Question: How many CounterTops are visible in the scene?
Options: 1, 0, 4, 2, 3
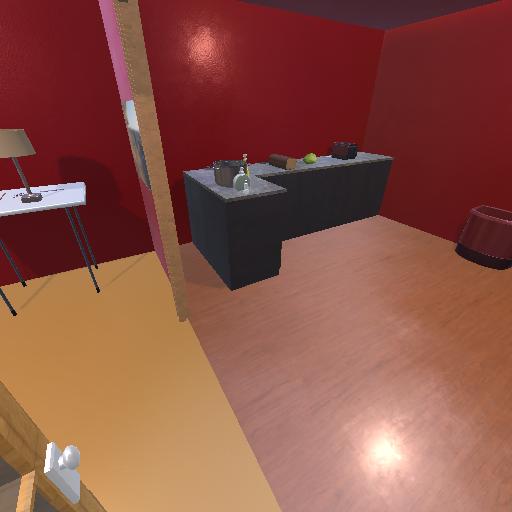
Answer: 1